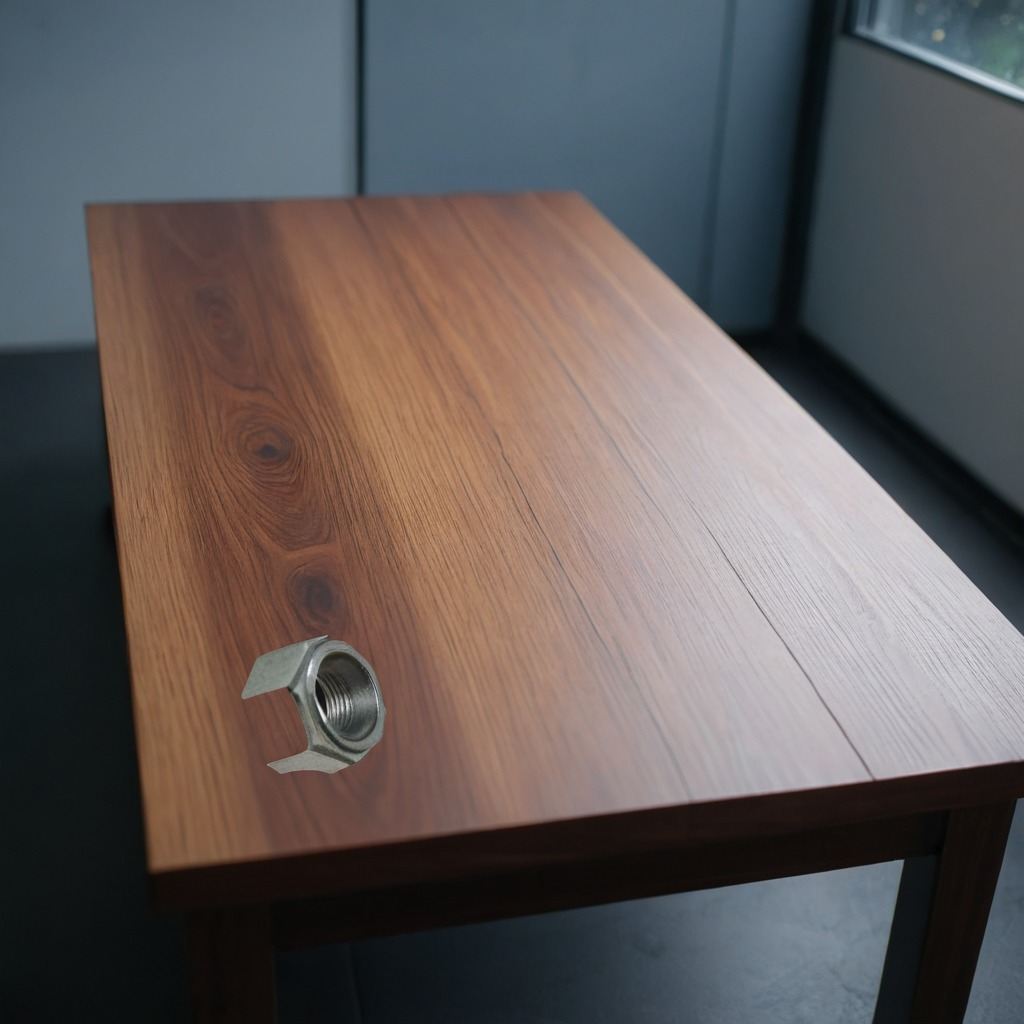
A metal nut is lying on the table.